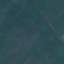
Land use / land cover: HerbaceousVegetation